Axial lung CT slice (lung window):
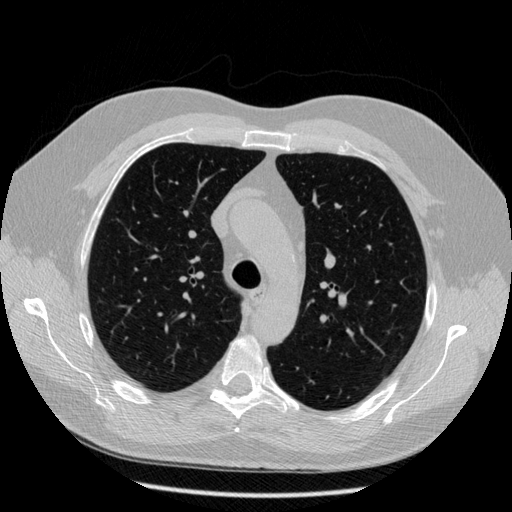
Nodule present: no